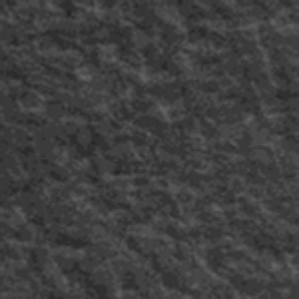
Label: frost